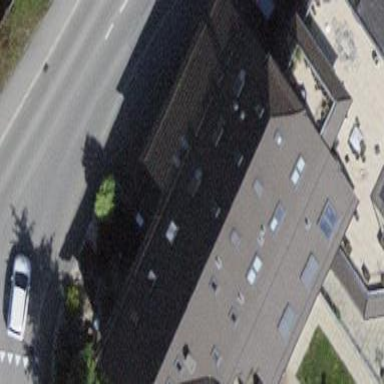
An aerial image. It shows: Building with tiled roof.